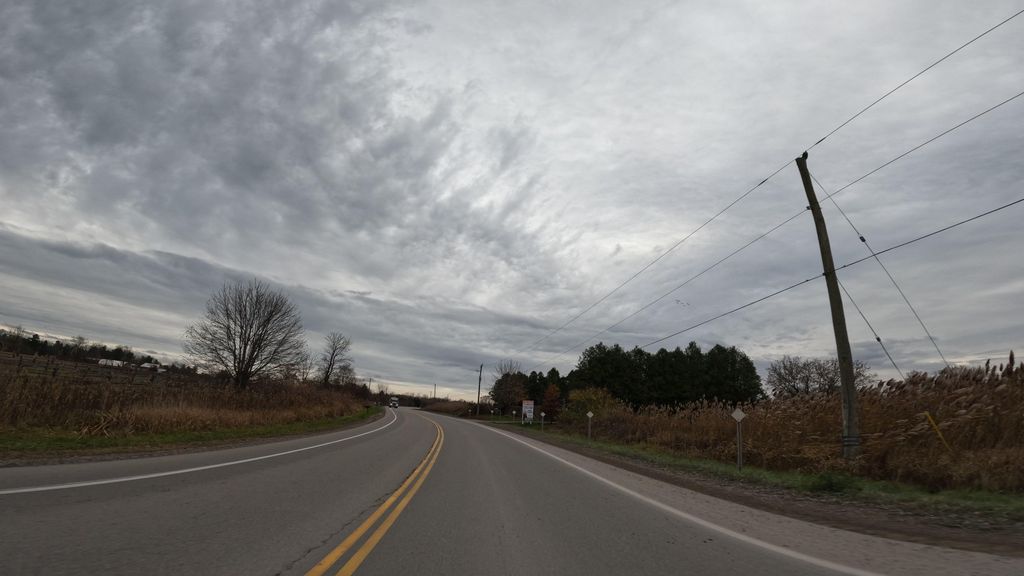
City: hamilton